Aerial crown-view tile of a tropical tree (Barro Colorado Island, Panama), acquired 20240611:
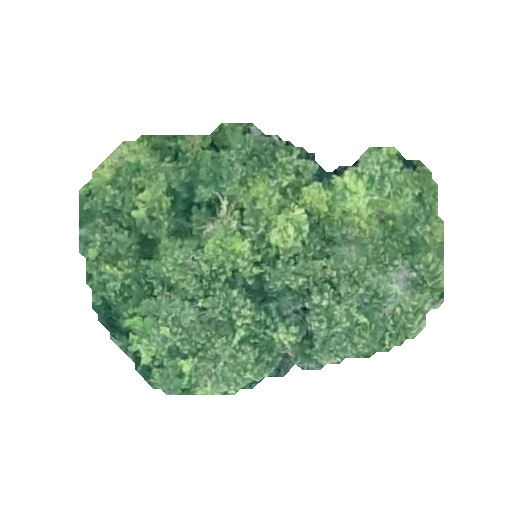
Species: Jacaranda copaia
GBIF accepted scientific name: Jacaranda copaia
Crown area: 120.321 m²